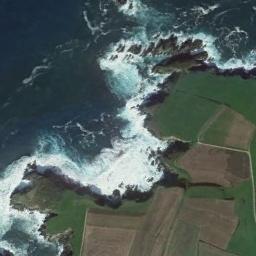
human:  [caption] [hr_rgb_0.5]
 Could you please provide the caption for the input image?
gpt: The navy blue sea and a field by the beach .

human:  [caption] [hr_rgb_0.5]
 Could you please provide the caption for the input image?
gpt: There are green Spaces beside the beach .

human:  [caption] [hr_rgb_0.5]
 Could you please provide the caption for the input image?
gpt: Huge waves beat the farmland on the shore .

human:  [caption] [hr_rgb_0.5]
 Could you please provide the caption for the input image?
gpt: The type of beach is rocky coast, And the beach has two headland and the farmland is on the beach .

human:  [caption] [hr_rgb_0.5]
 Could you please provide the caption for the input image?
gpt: The grass is beside the beach .